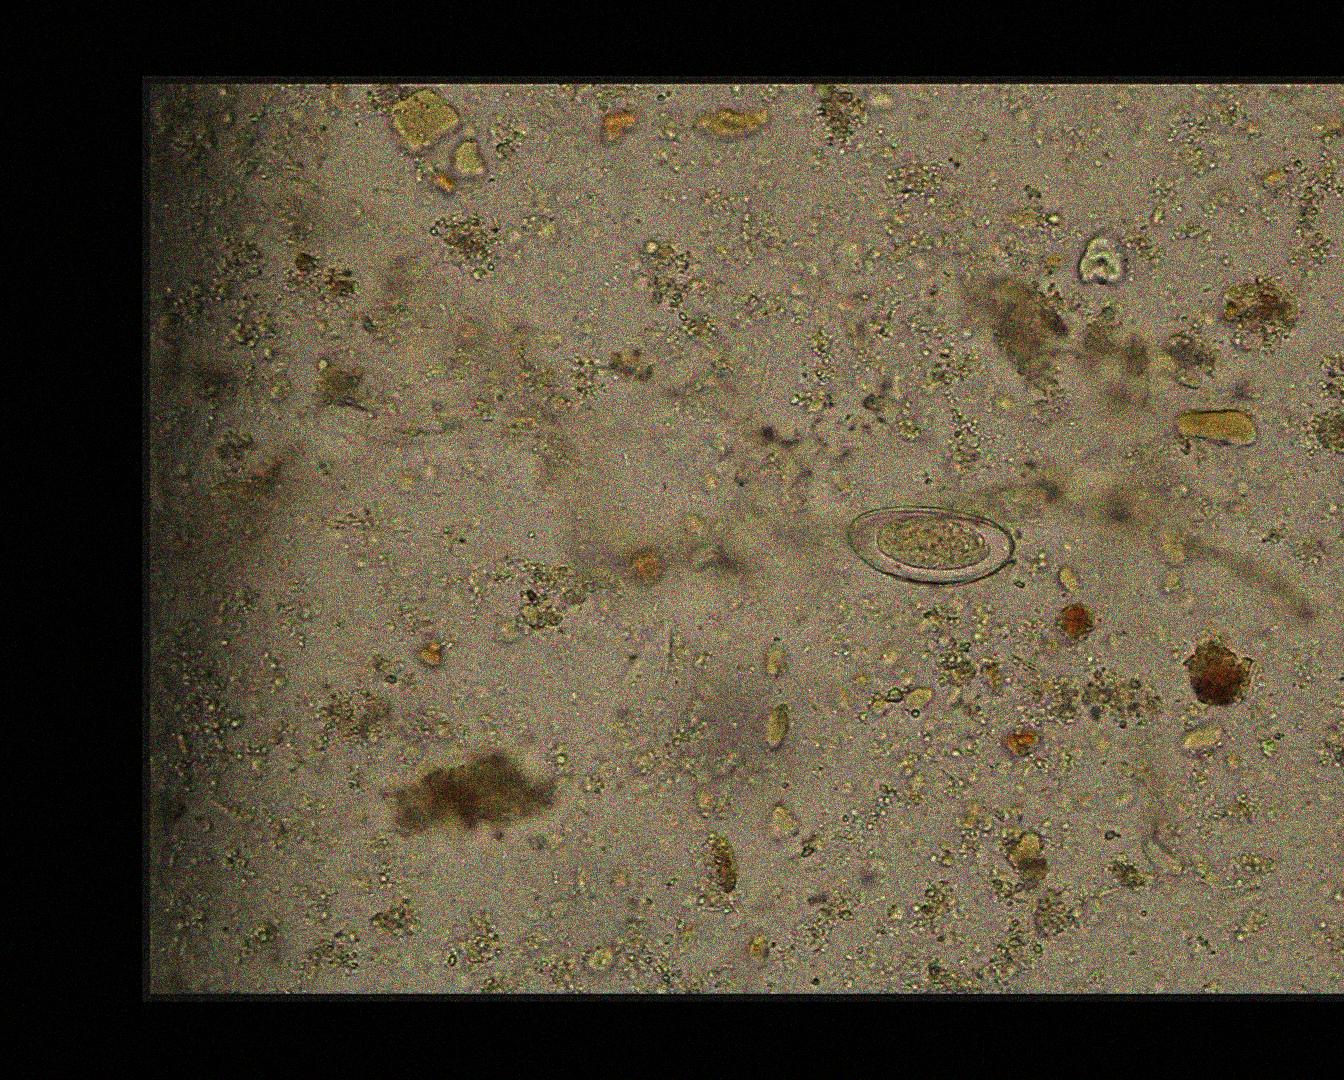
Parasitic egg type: Enterobius vermicularis